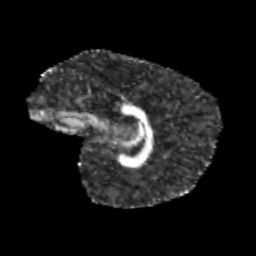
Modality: FA
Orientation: sagittal
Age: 9
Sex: female
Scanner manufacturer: siemens
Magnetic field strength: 3 T
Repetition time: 3.8 s
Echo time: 0.07 s